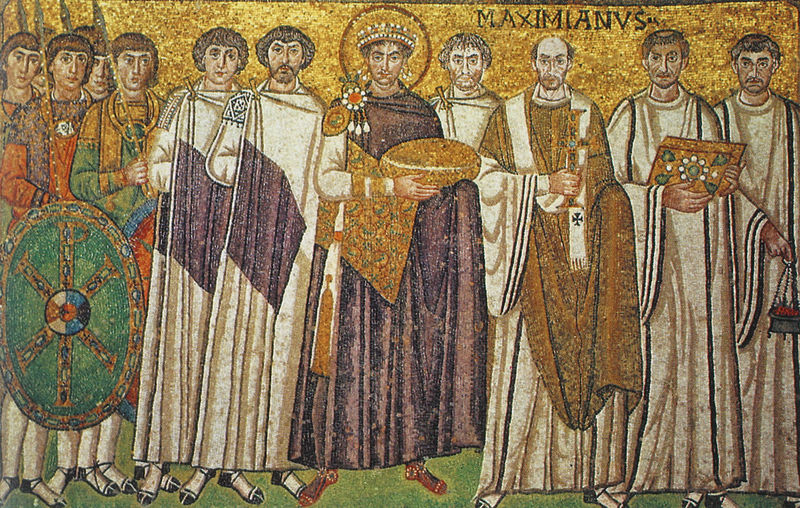
Titel: San Vitale
Standort: Ravenna, S. Vitale (EU - I - Emilia-Romagna)
Schlagwörter: gelb, männer, zeichnung, gesichter, bibel, kirche, geistlicher, gewand, gold, brosche, edelsteine, krone, füße, kaiser, könig, soldaten, brot, stola, spange, schild, buch, waffen, mosaik, rom, schein, talar, heiligenschein, jesus, toga, mittelalter, krieger, priester, weihrauch, griechenland, malerie, lanzen, mönche, heilige, speere, fresko, laib, jünger, purpur, maximilian, geschenke, apostel, fibel, orant, maximilianus, umhange, +maximilian, schalr, fibula, tibula, fubula, maximianus